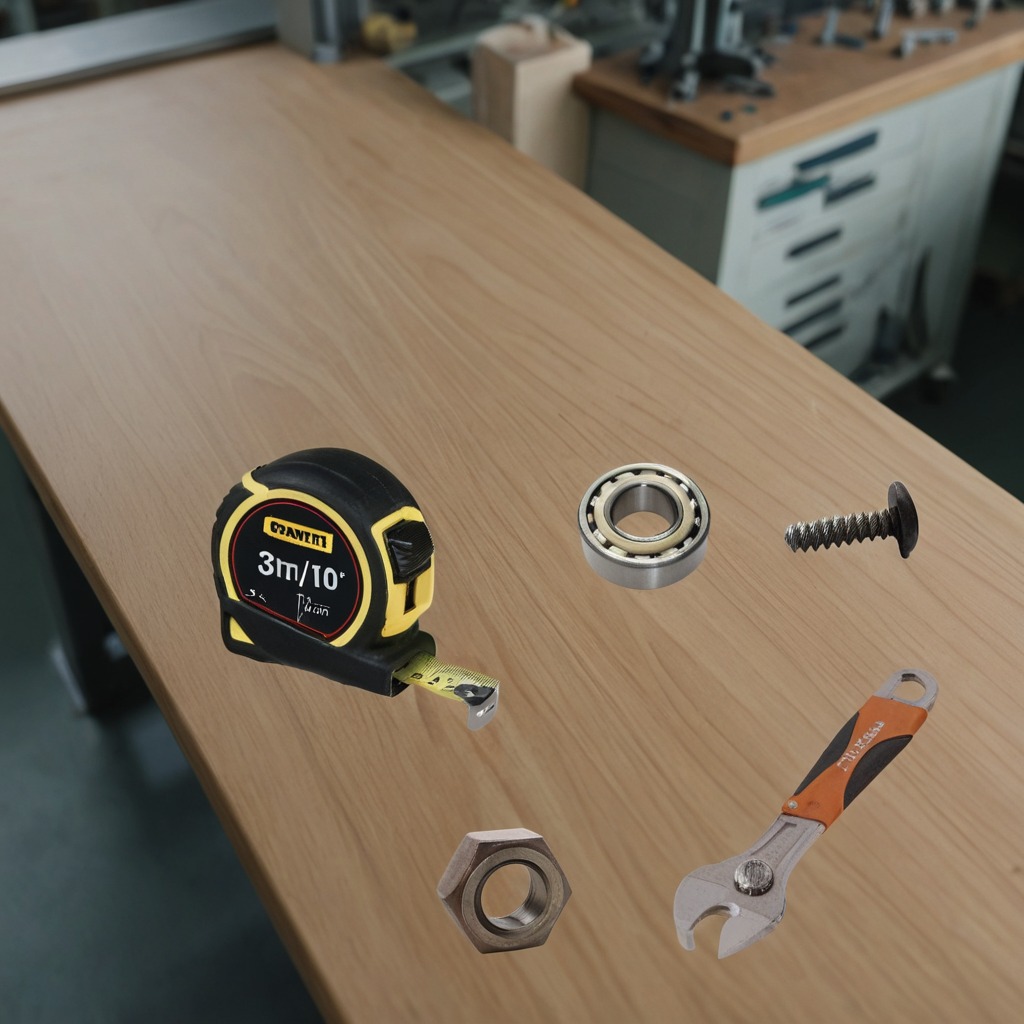
A ball bearing, a measuring tape, a machine screw, a nut, and a wrench are lying on the workbench.